Explain the disparities between the first and second image.
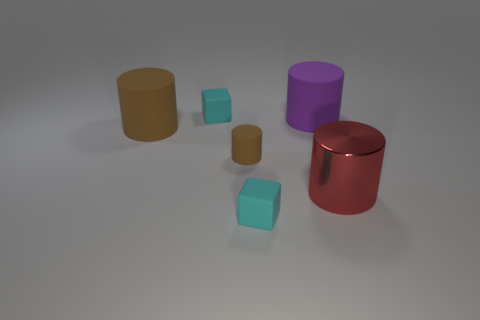
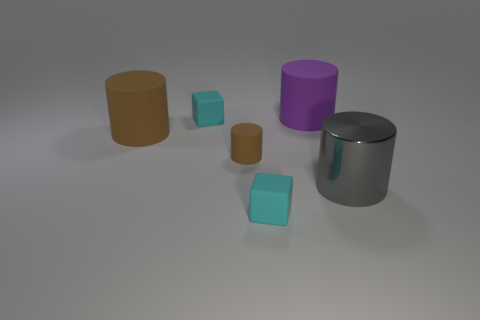
the metallic object turned gray
the large metallic thing turned gray
the red shiny cylinder turned gray
the metallic object turned gray
the big red cylinder changed to gray
the large red metallic cylinder in front of the small cylinder changed to gray
the large red metal cylinder that is on the right side of the big purple rubber cylinder turned gray
the large red metallic cylinder that is right of the purple matte cylinder became gray
the big red shiny cylinder that is right of the purple matte cylinder turned gray